This grayscale texture is a bearing vibration snapshot reshaped row-by-row into a square image. What is the most likely bearing condition (normal, inner_race, outer_race, ball)?
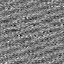
Answer: normal